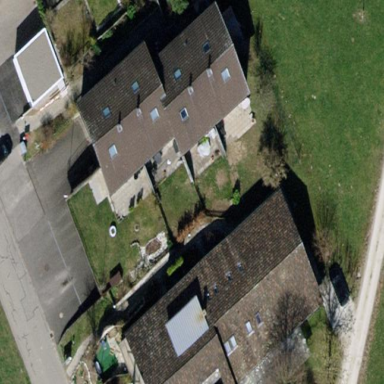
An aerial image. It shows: Semidetached house with gabled roof.